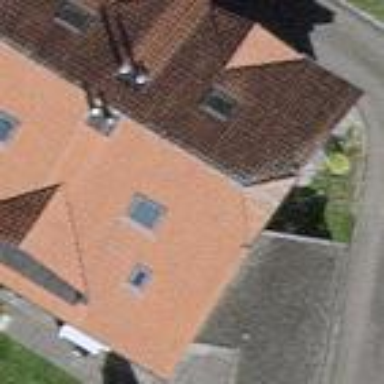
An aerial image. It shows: Building with tiled roof.